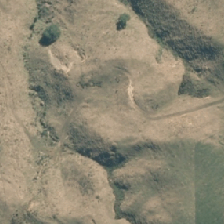
Land cover: grose_broom